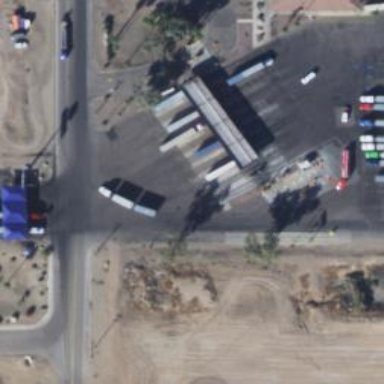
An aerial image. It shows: Weighbridge facility.